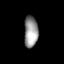
Tissue: prostate
Cell type: T cells
Senescence score: 0.3585
Nuclear area (px): 433
Mean DAPI intensity: 147.436